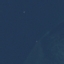
Land use / land cover: SeaLake